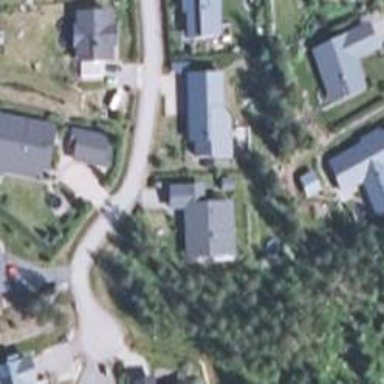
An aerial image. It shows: Living street.